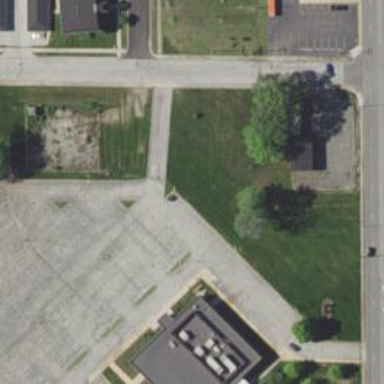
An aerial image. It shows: Street side parking area.